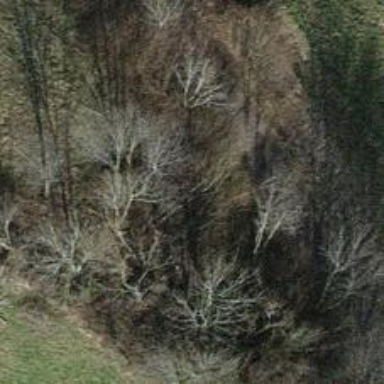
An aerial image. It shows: Beautiful tree in nature.